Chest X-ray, PA view. Patient: 56 years old, sex F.
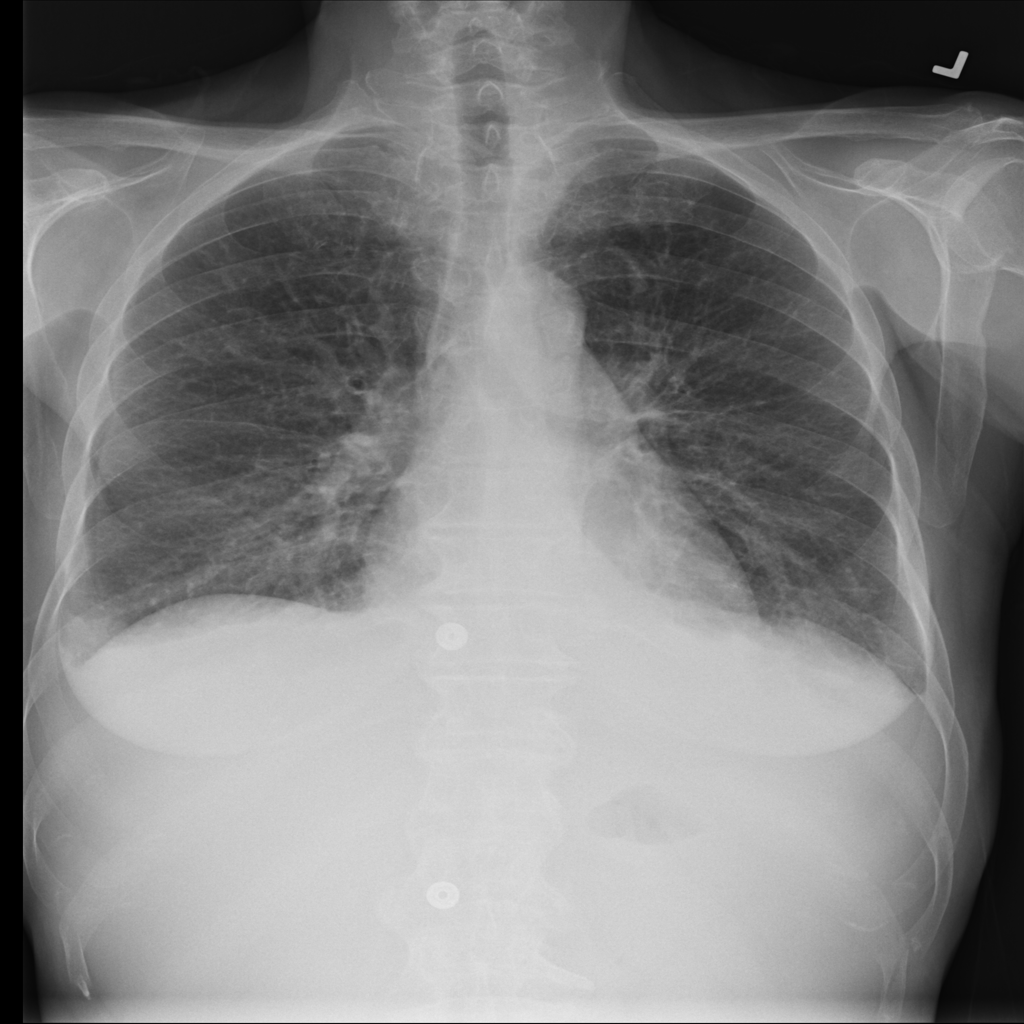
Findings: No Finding